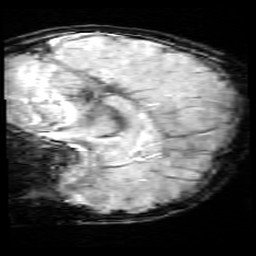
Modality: SWI
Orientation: sagittal
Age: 11
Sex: female
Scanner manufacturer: siemens
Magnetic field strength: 3 T
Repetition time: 0.027 s
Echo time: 0.02 s